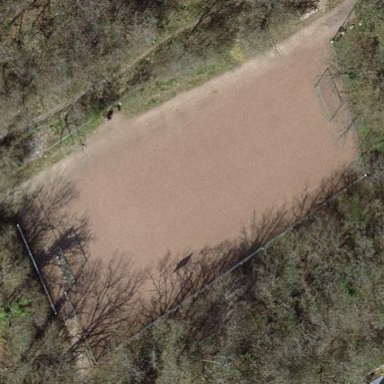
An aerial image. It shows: Gravel pitch used for soccer on recreation ground.